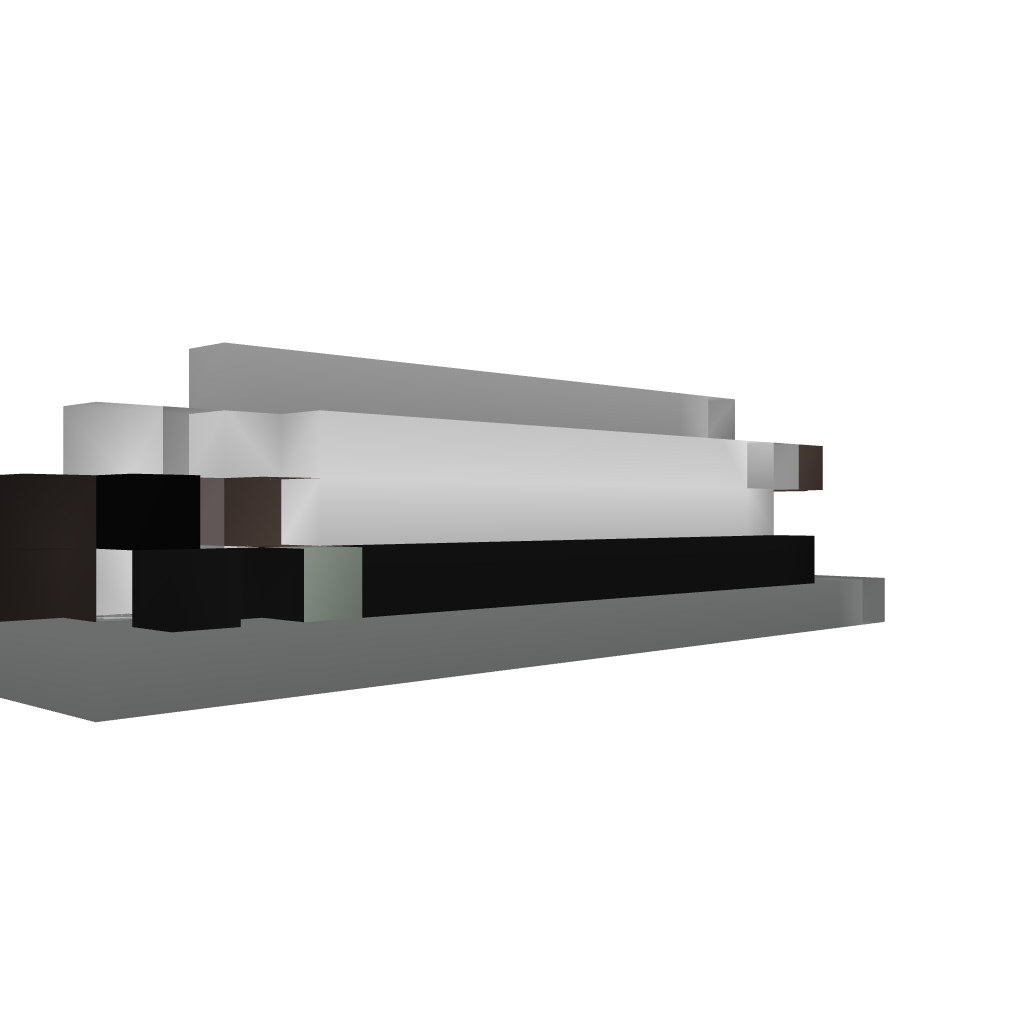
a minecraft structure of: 12-Charge Howitzer